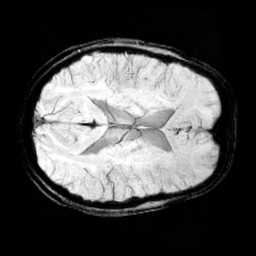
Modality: minIP
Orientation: axial
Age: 14
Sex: female
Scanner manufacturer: siemens
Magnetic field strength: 3 T
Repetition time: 0.027 s
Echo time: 0.02 s